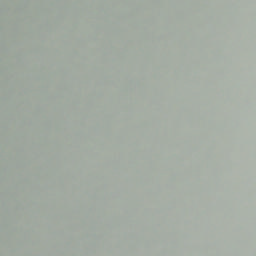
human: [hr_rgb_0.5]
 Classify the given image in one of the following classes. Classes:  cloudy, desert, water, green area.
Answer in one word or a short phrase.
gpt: cloudy